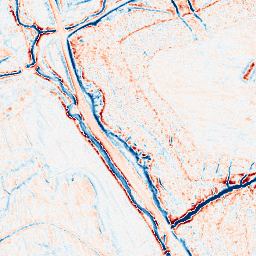
Category: edge_preserving
Decomposition family: anisotropic_diffusion
Decomposition parameters: iterations: 10
kappa: 50
gamma: 0.2
Upsampling method: edge_directed
Upsampling parameters: scale: 4
Upsampling scale: 4